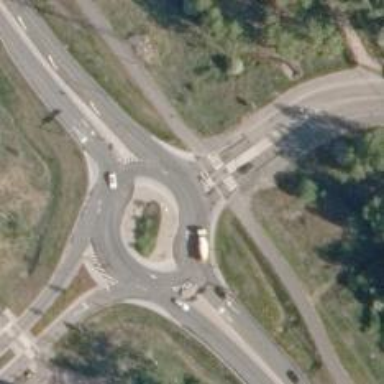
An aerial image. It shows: Secondary road with asphalt surface leading to roundabout.